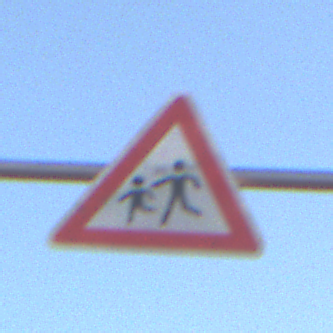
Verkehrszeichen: KinderRechts
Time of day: SunriseSunset
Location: Outdoor (Nature)
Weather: Clear
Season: NotSpecified
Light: Natural